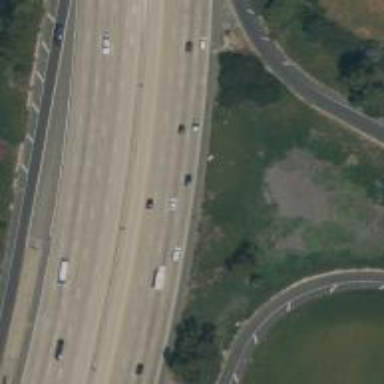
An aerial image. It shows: Motorway.